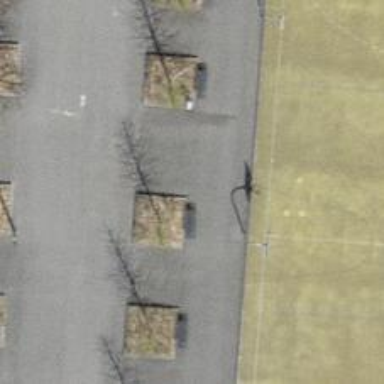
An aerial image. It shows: Bench for seating.